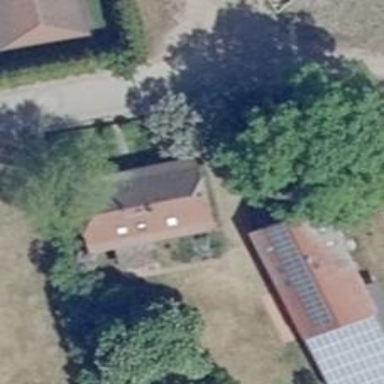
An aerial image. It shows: Red house with flat roof.